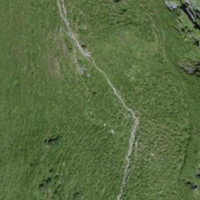
EUNIS habitat code: 26
Species observed at this site:
Bartsia alpina